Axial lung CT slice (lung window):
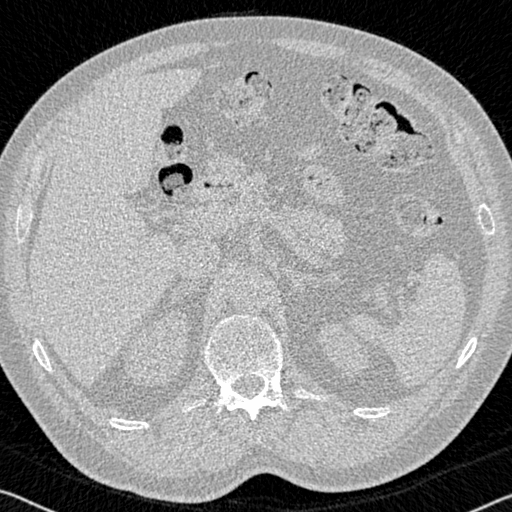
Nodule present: no